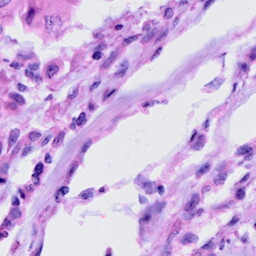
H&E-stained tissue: Cervix